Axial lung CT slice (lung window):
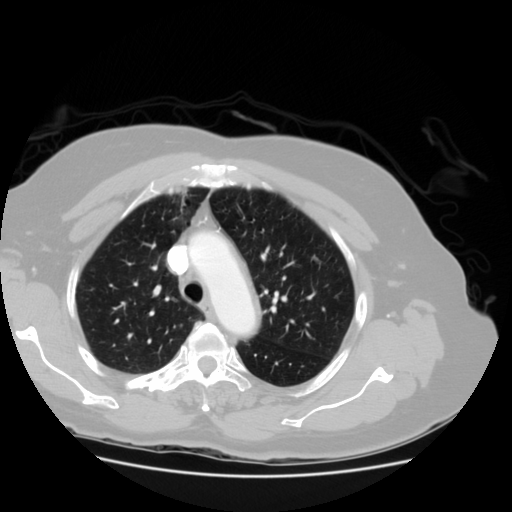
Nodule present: no